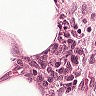
Metastatic tissue present: no